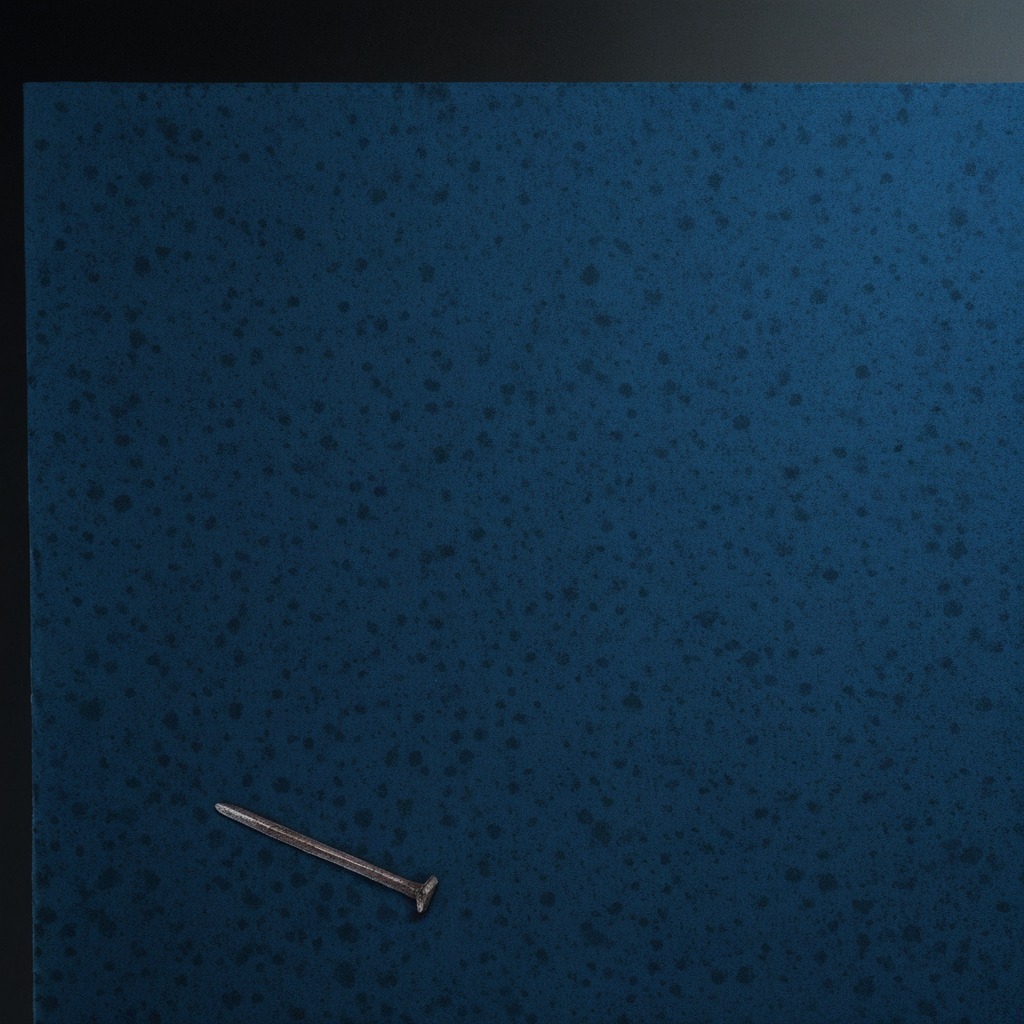
A clean granite tabletop covered with a blue rubber mat inside a workshop at night dim ambient light soft shadows worn but beneath the mat An iron nail lies on the described surface